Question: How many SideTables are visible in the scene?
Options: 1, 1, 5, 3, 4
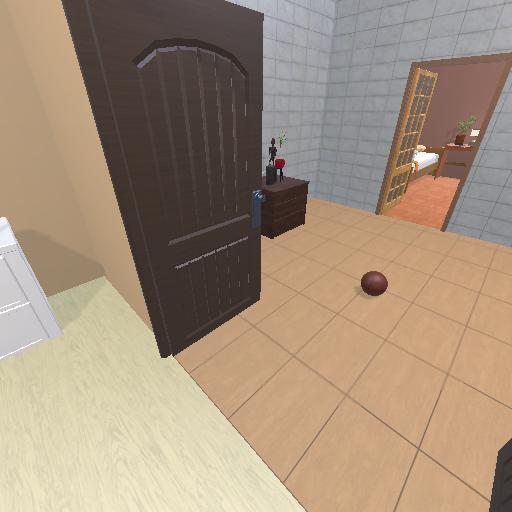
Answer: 1